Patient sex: F
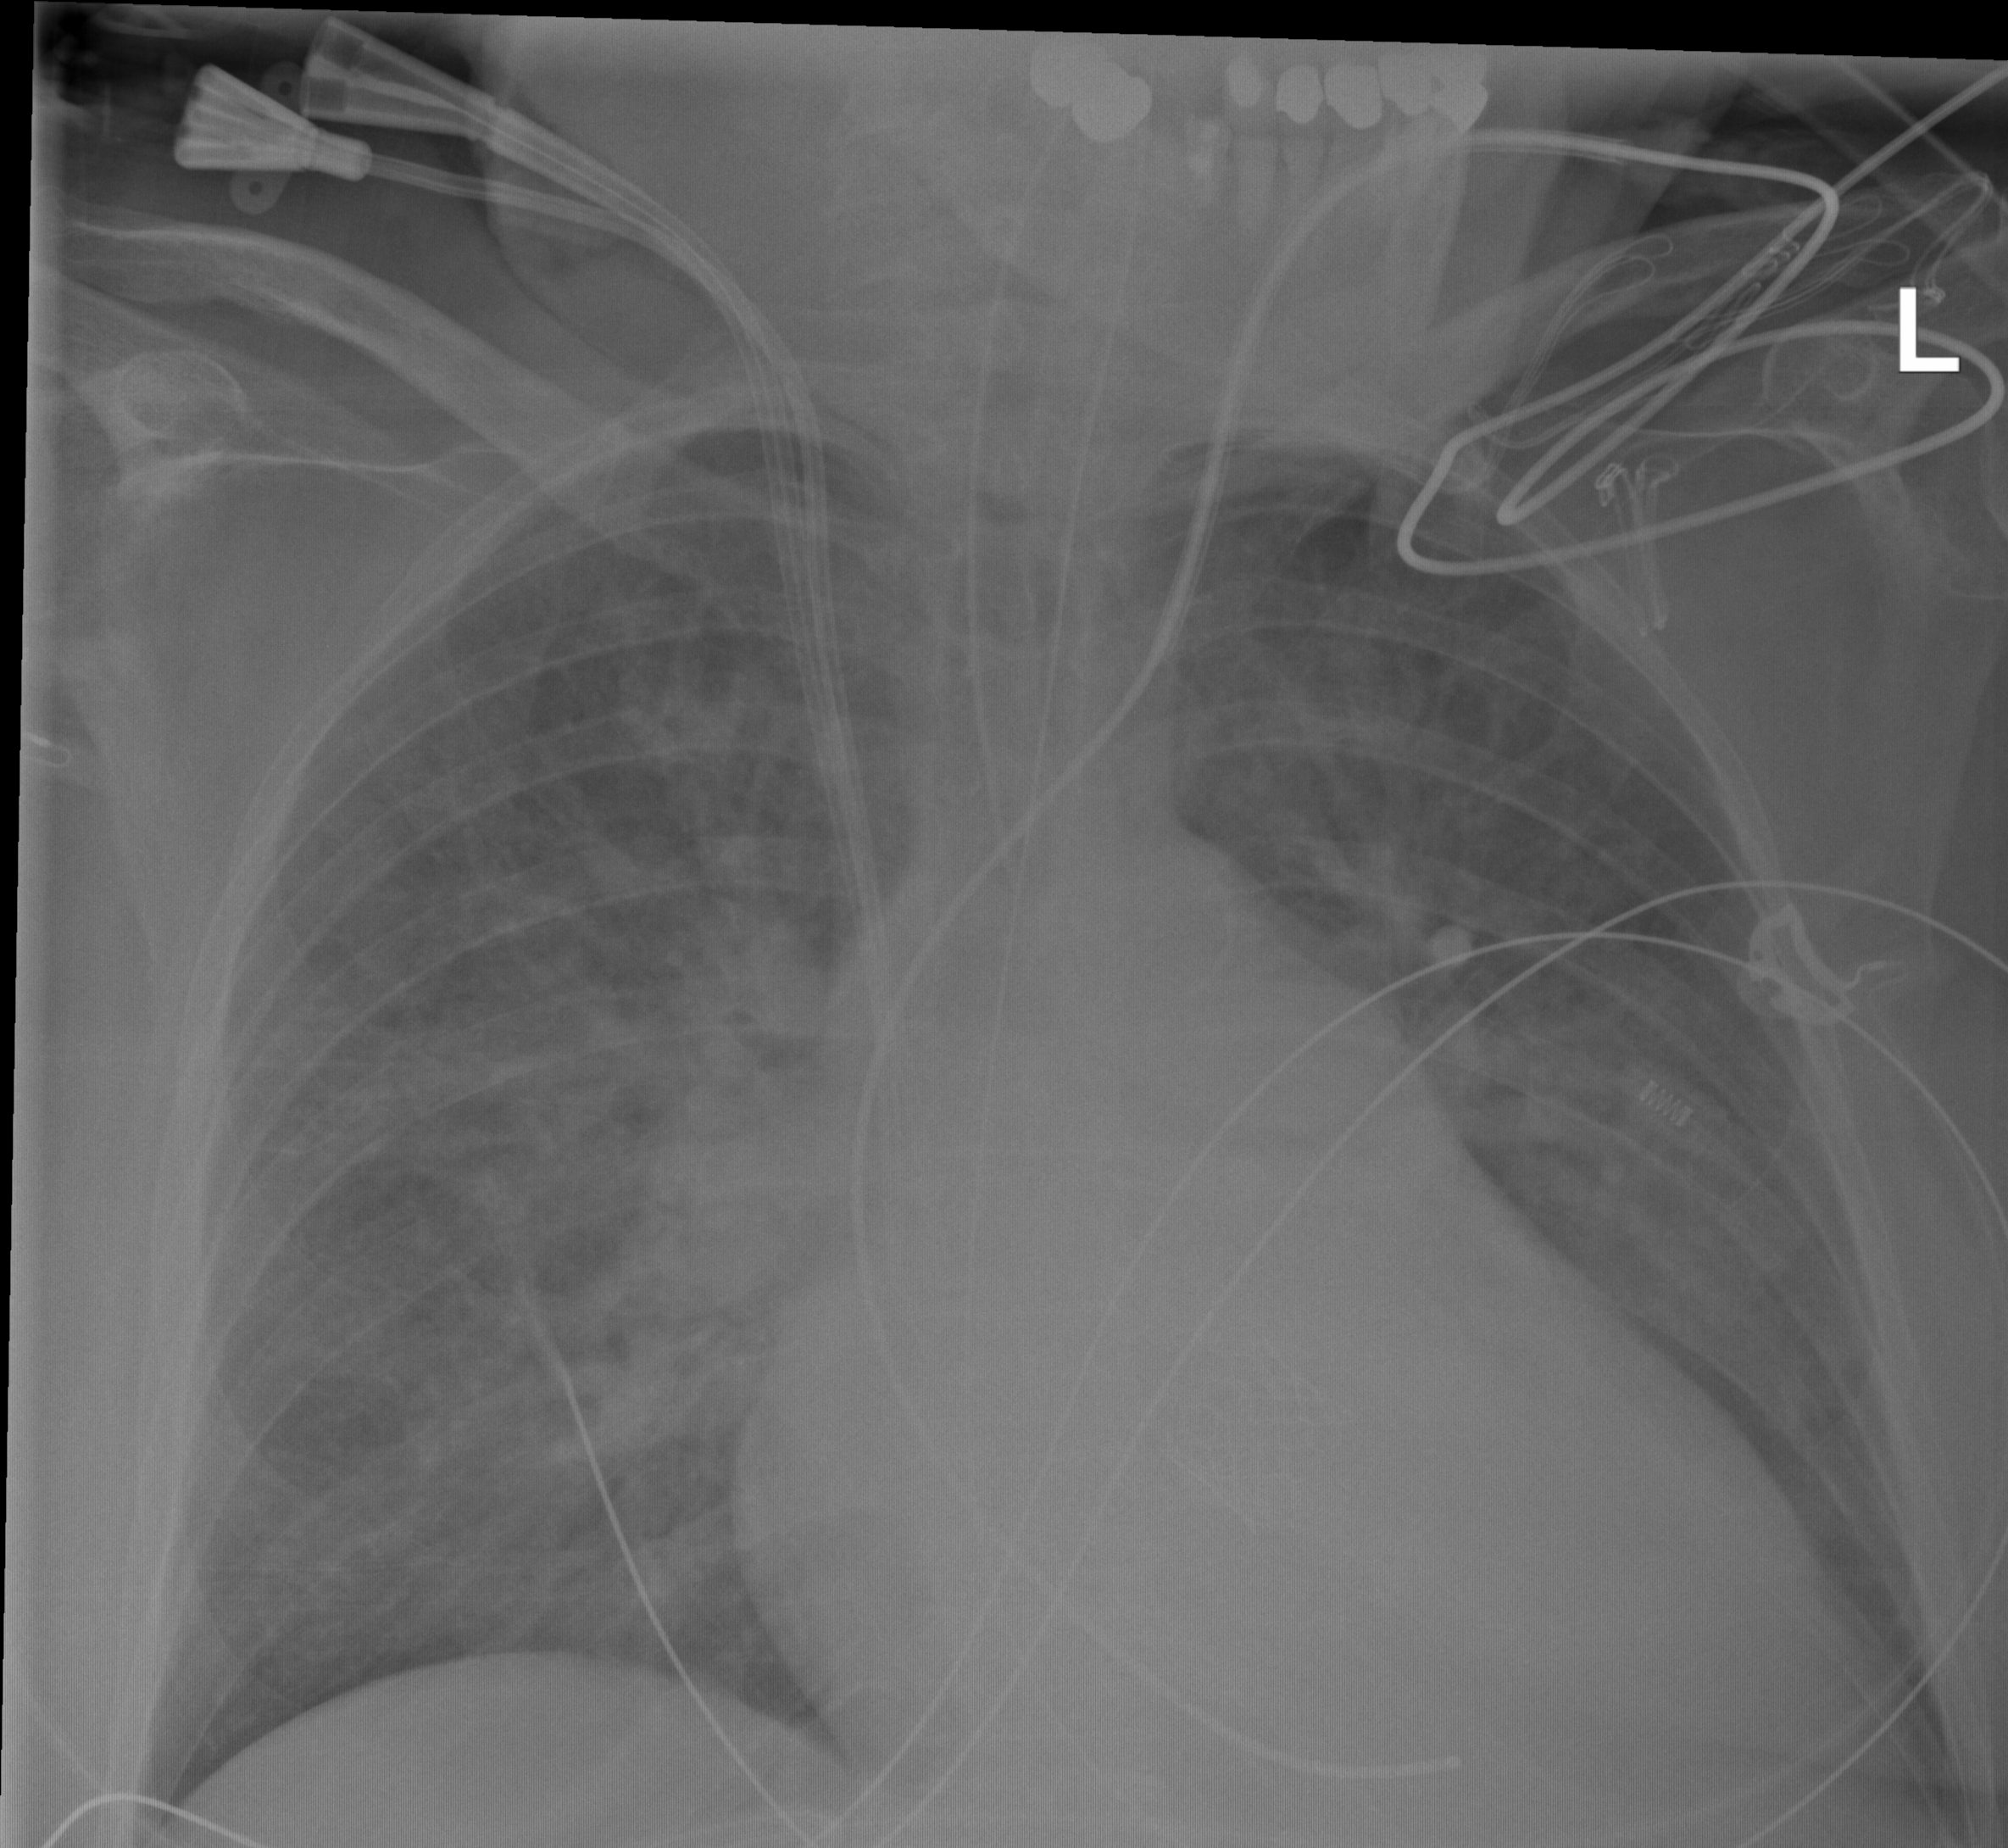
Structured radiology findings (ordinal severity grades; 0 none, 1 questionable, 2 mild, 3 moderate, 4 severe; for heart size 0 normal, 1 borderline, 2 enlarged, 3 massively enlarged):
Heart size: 2
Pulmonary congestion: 2
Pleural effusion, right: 0
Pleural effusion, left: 0
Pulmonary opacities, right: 2
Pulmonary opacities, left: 2
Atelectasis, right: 0
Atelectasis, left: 0